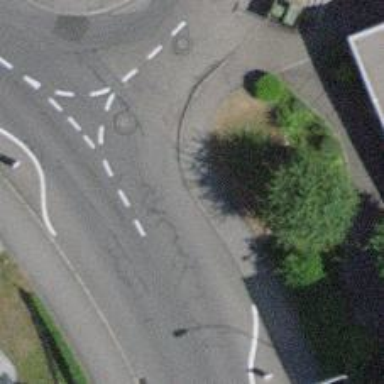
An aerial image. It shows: Raised kerb.